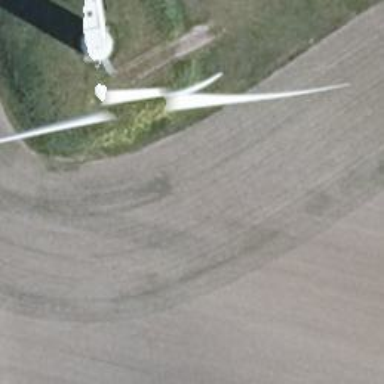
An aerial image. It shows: Wind generator with horizontal axis. The wind turbine is from Vestas.